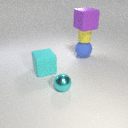
small yellow rubber cylinder below large purple rubber cube